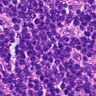
Metastatic tissue present: no